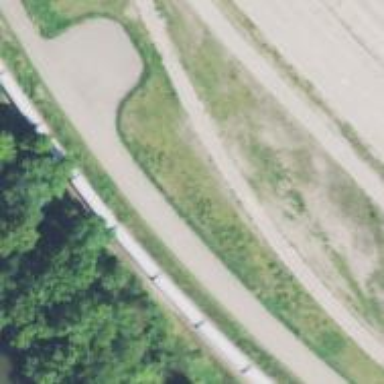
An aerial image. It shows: Abandoned railway.